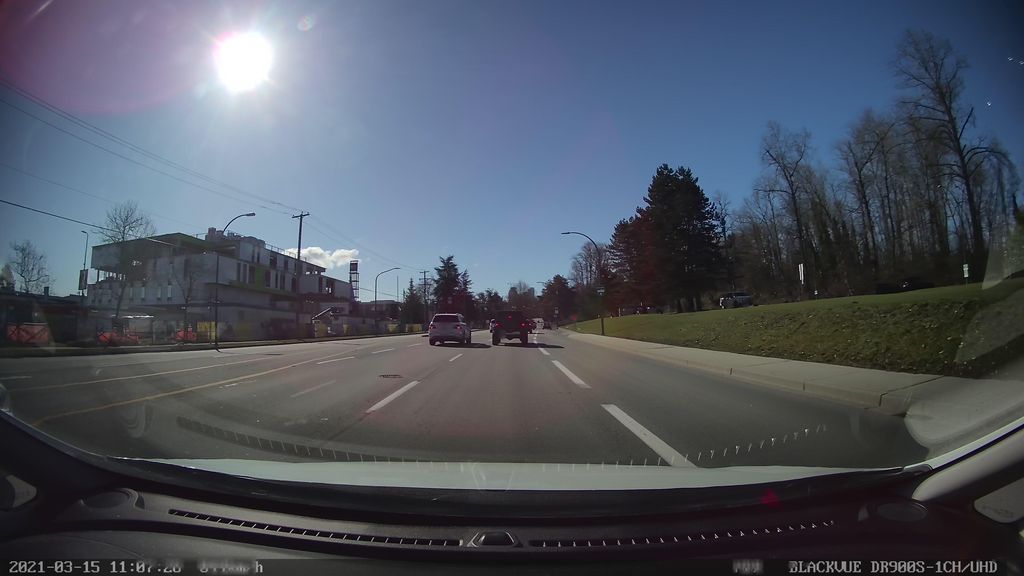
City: vancouver